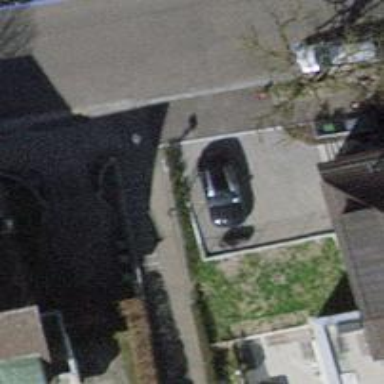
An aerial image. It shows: Steps with asphalt surface and ramp.